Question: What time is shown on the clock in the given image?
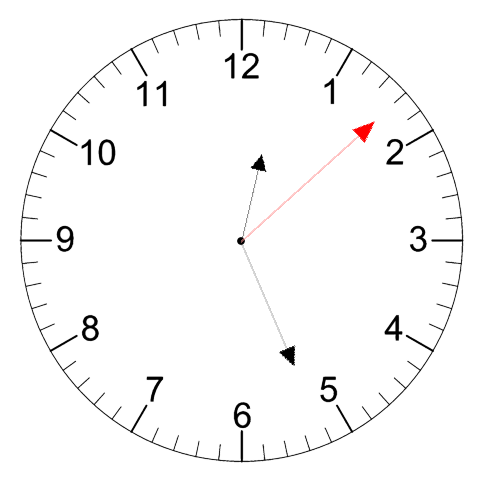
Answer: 12:26:08